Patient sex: M
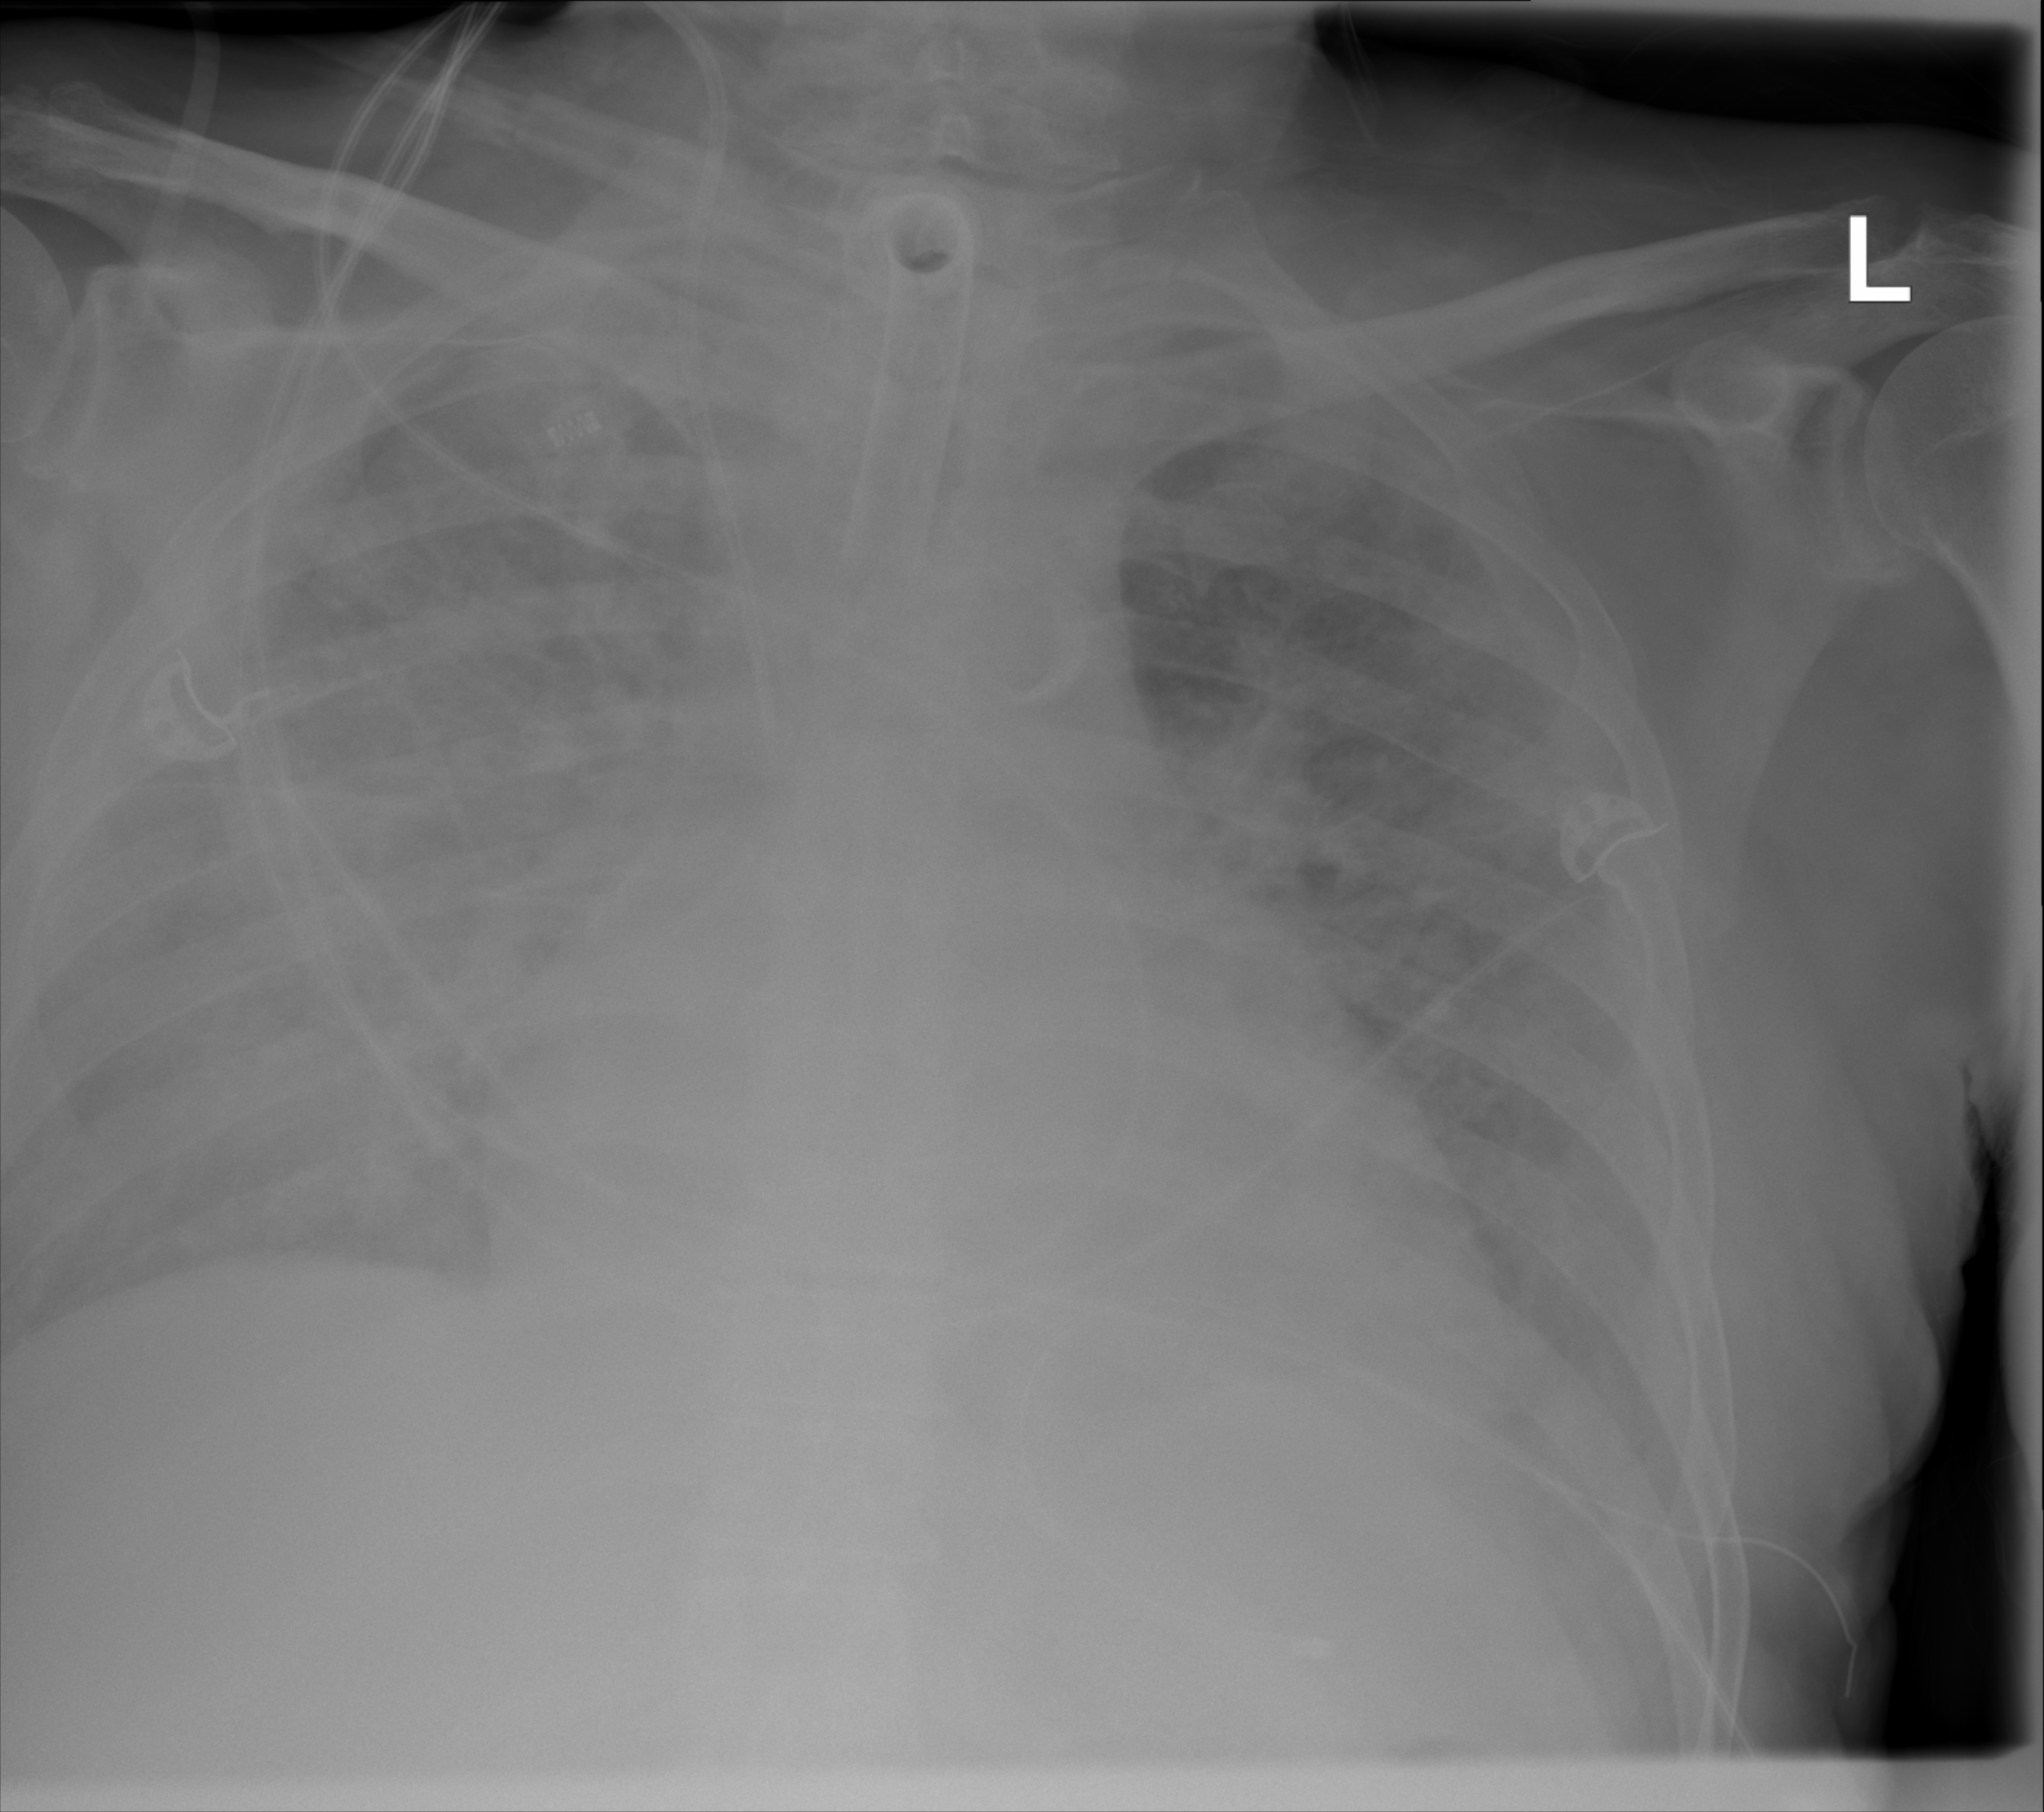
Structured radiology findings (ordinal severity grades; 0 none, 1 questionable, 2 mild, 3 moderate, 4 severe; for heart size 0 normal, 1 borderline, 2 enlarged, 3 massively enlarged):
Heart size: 2
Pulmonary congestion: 3
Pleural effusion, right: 0
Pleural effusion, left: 2
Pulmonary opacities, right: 3
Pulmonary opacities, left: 3
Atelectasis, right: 0
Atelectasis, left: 0